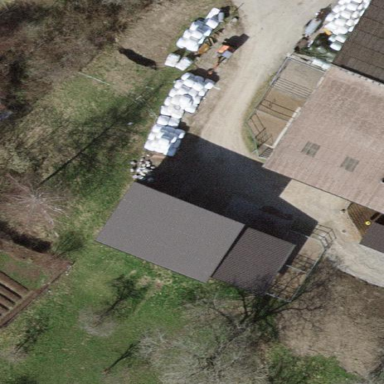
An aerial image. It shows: Barn with flat roof.